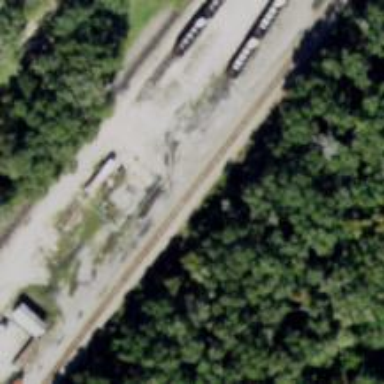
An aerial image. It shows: Railway yard.